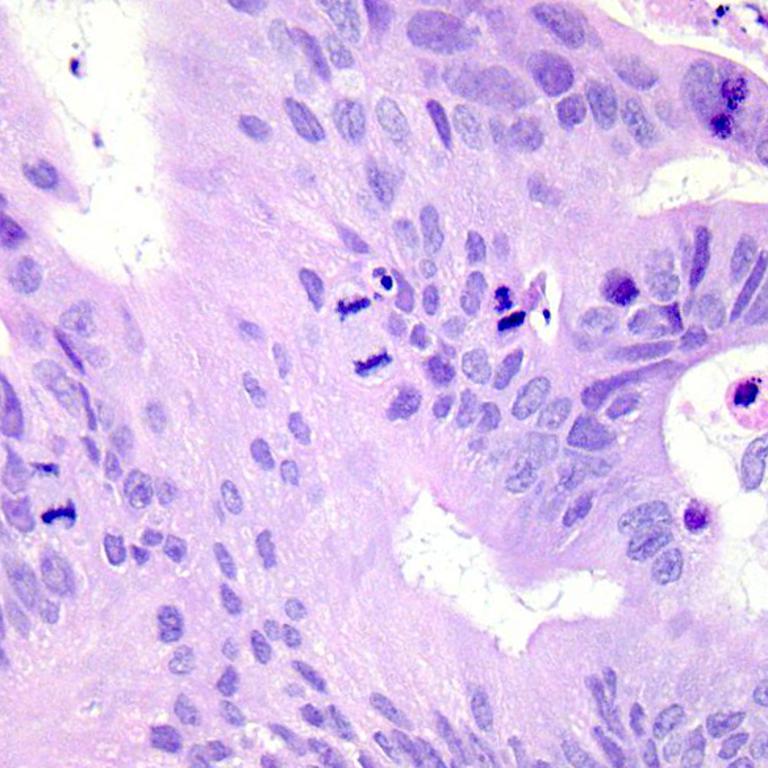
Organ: colon
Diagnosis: adenocarcinomas